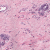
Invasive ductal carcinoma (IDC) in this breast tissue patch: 0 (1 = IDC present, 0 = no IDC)